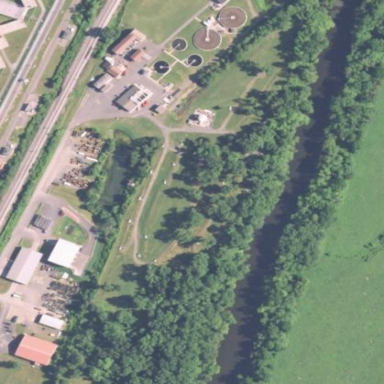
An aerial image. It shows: Wastewater plant.